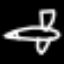
Label: airplane